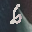
Label: 6